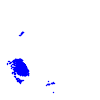
Particle: electron